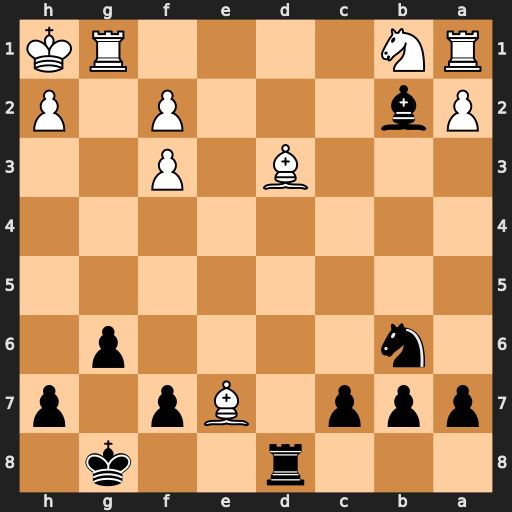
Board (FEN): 3r2k1/ppp1Bp1p/1n4p1/8/8/3B1P2/Pb3P1P/RN4RK
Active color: b
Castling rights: -
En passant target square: -
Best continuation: Rxd3 Na3 Bxa1 Rxa1 Nd5